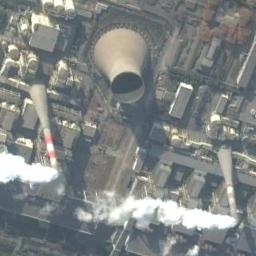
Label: thermal_power_station